Field crop: maize
Growth stage: 2
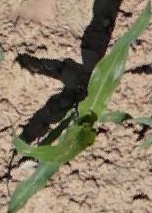
Species: maize